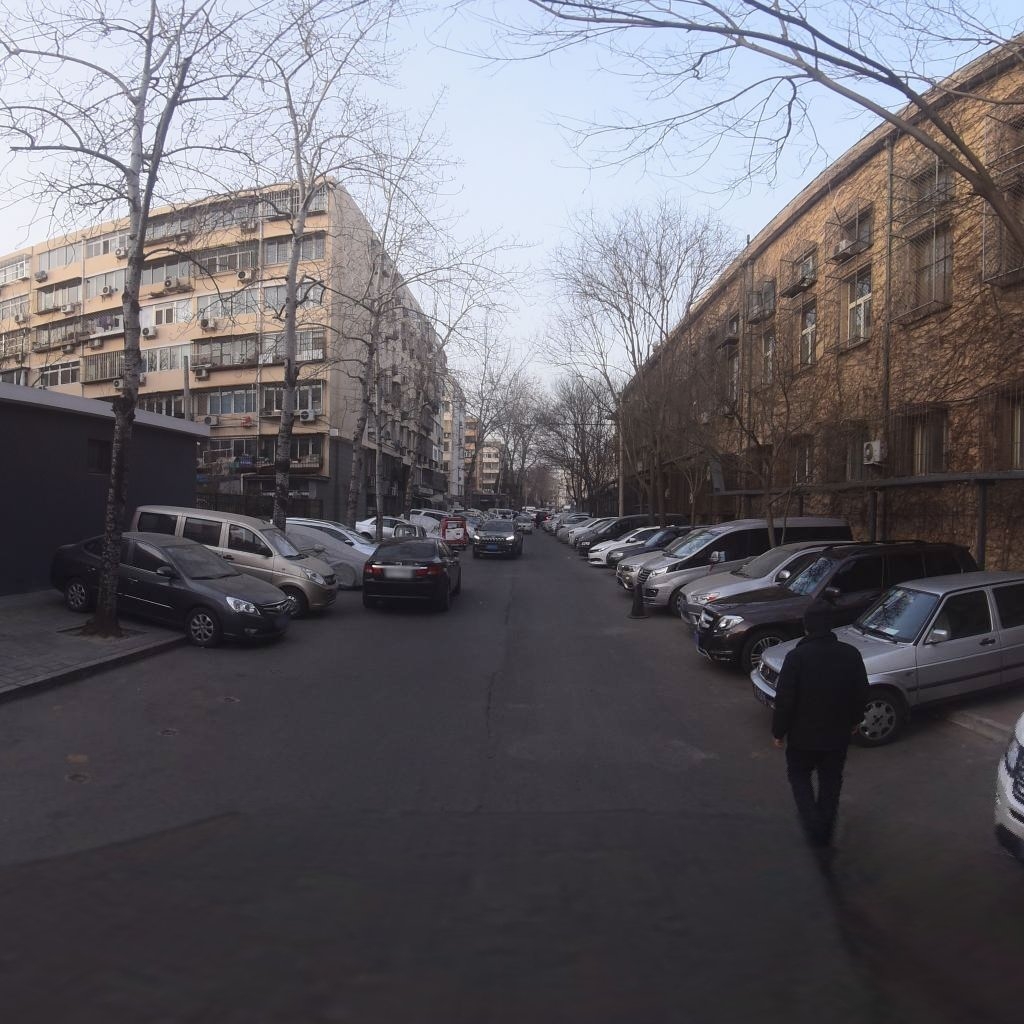
Region: Xicheng
Road damage annotations: longitudinal crack